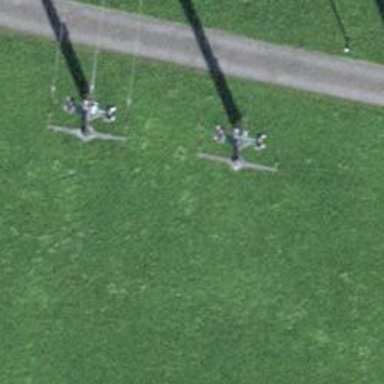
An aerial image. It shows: Power tower.